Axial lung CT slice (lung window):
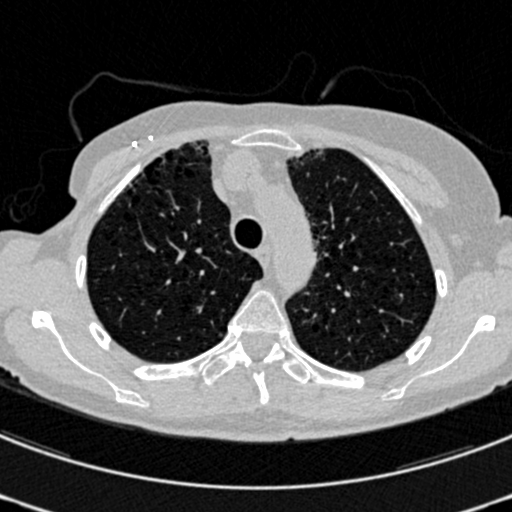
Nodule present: no